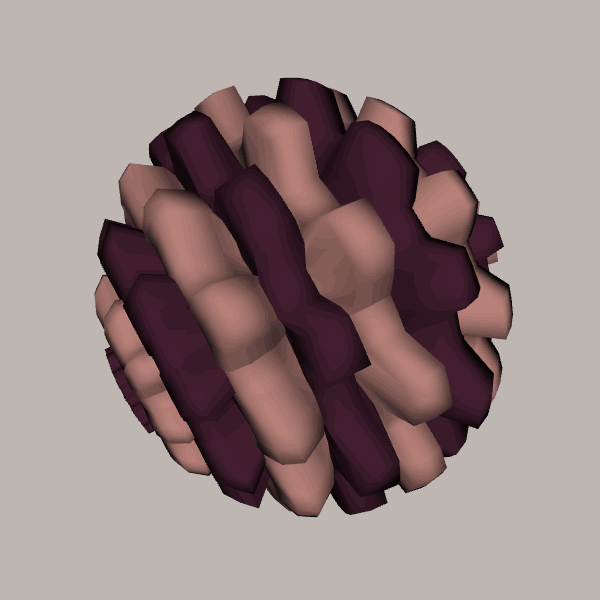
Background: light